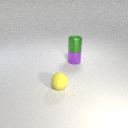
small green metal cylinder above small purple metal cylinder